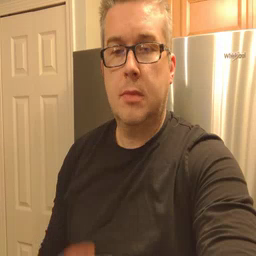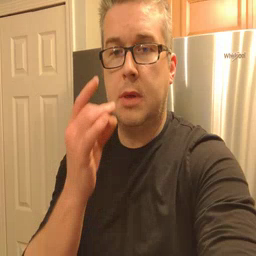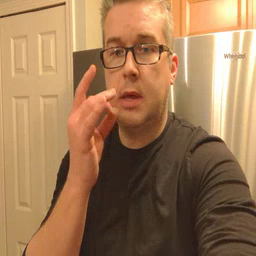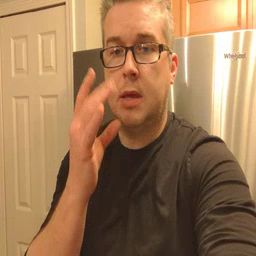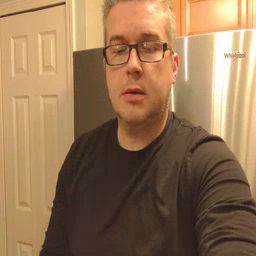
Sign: snack